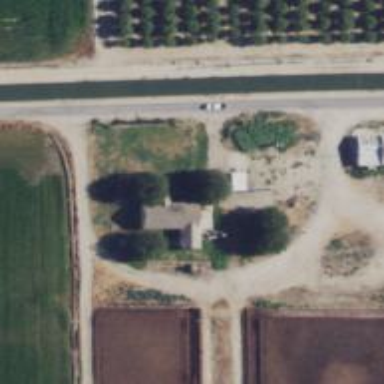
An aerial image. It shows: Driveway.